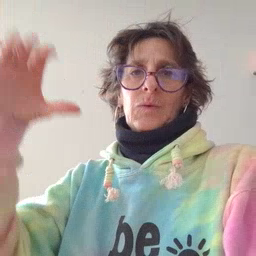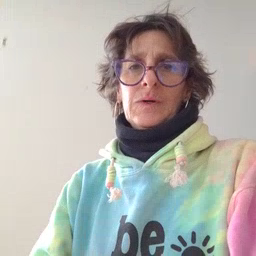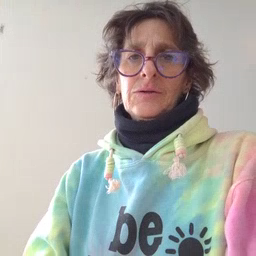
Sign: balloon